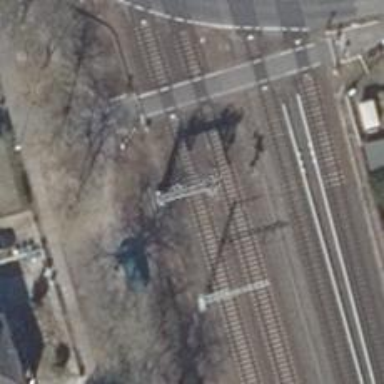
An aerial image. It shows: Railway signal.